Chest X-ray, PA view. Patient: 57 years old, sex F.
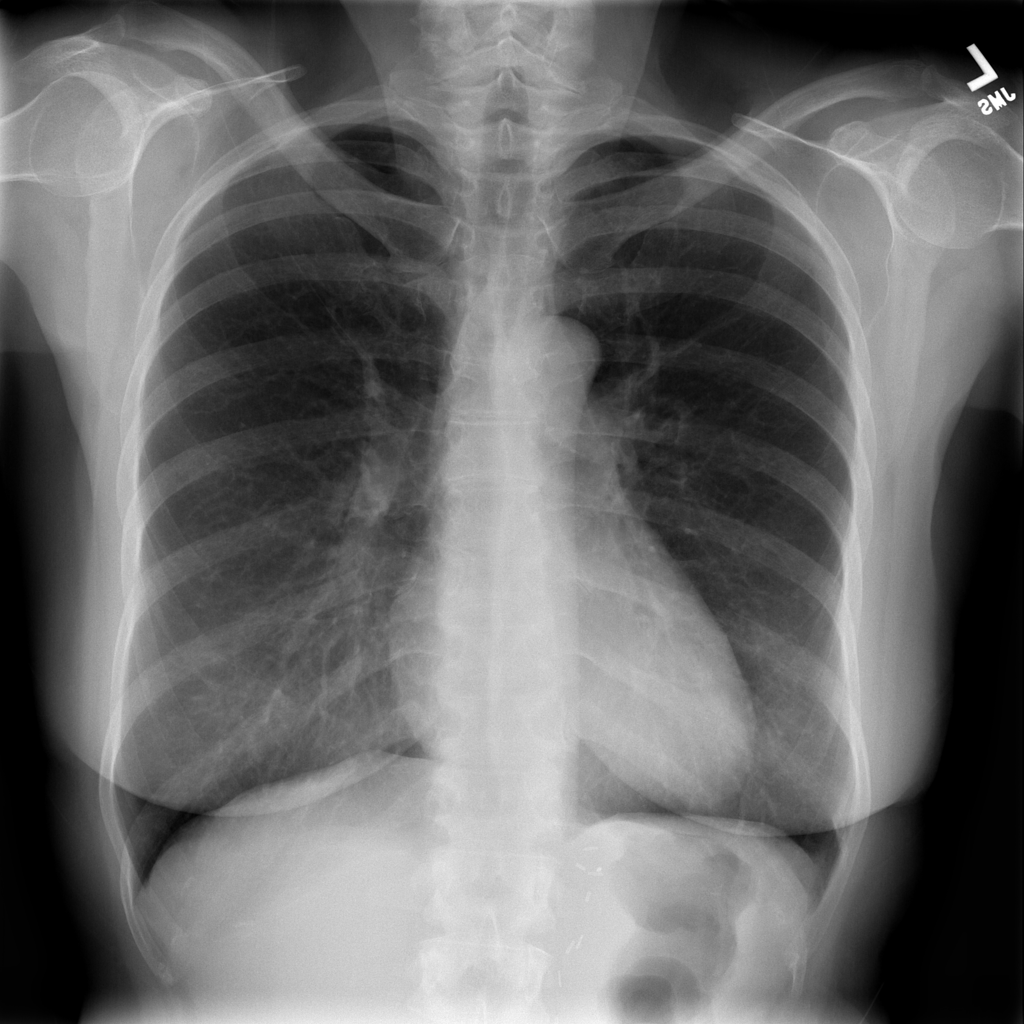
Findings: Pneumothorax